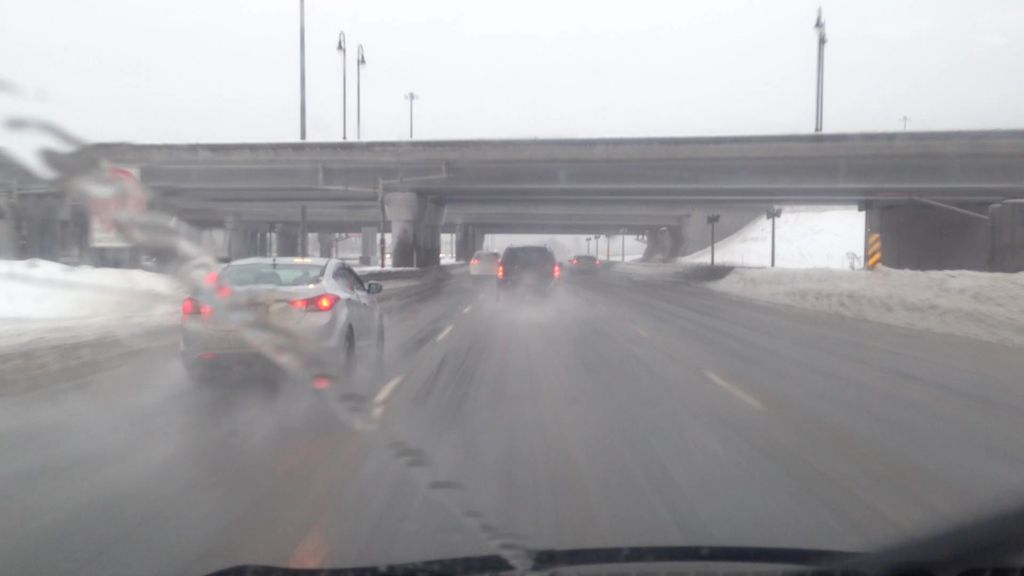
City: montreal